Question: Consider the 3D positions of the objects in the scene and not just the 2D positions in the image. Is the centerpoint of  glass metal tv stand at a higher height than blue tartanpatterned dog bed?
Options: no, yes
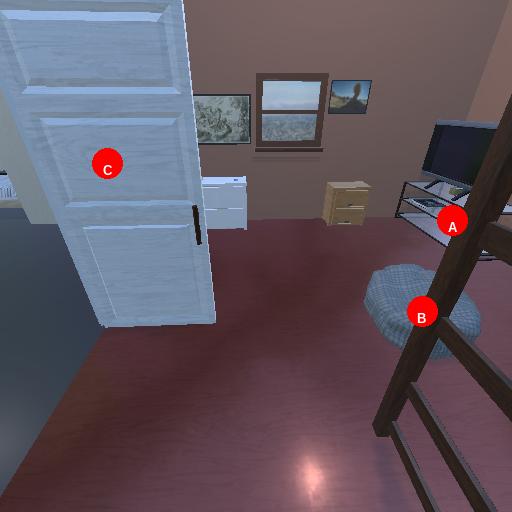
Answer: no